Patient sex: F
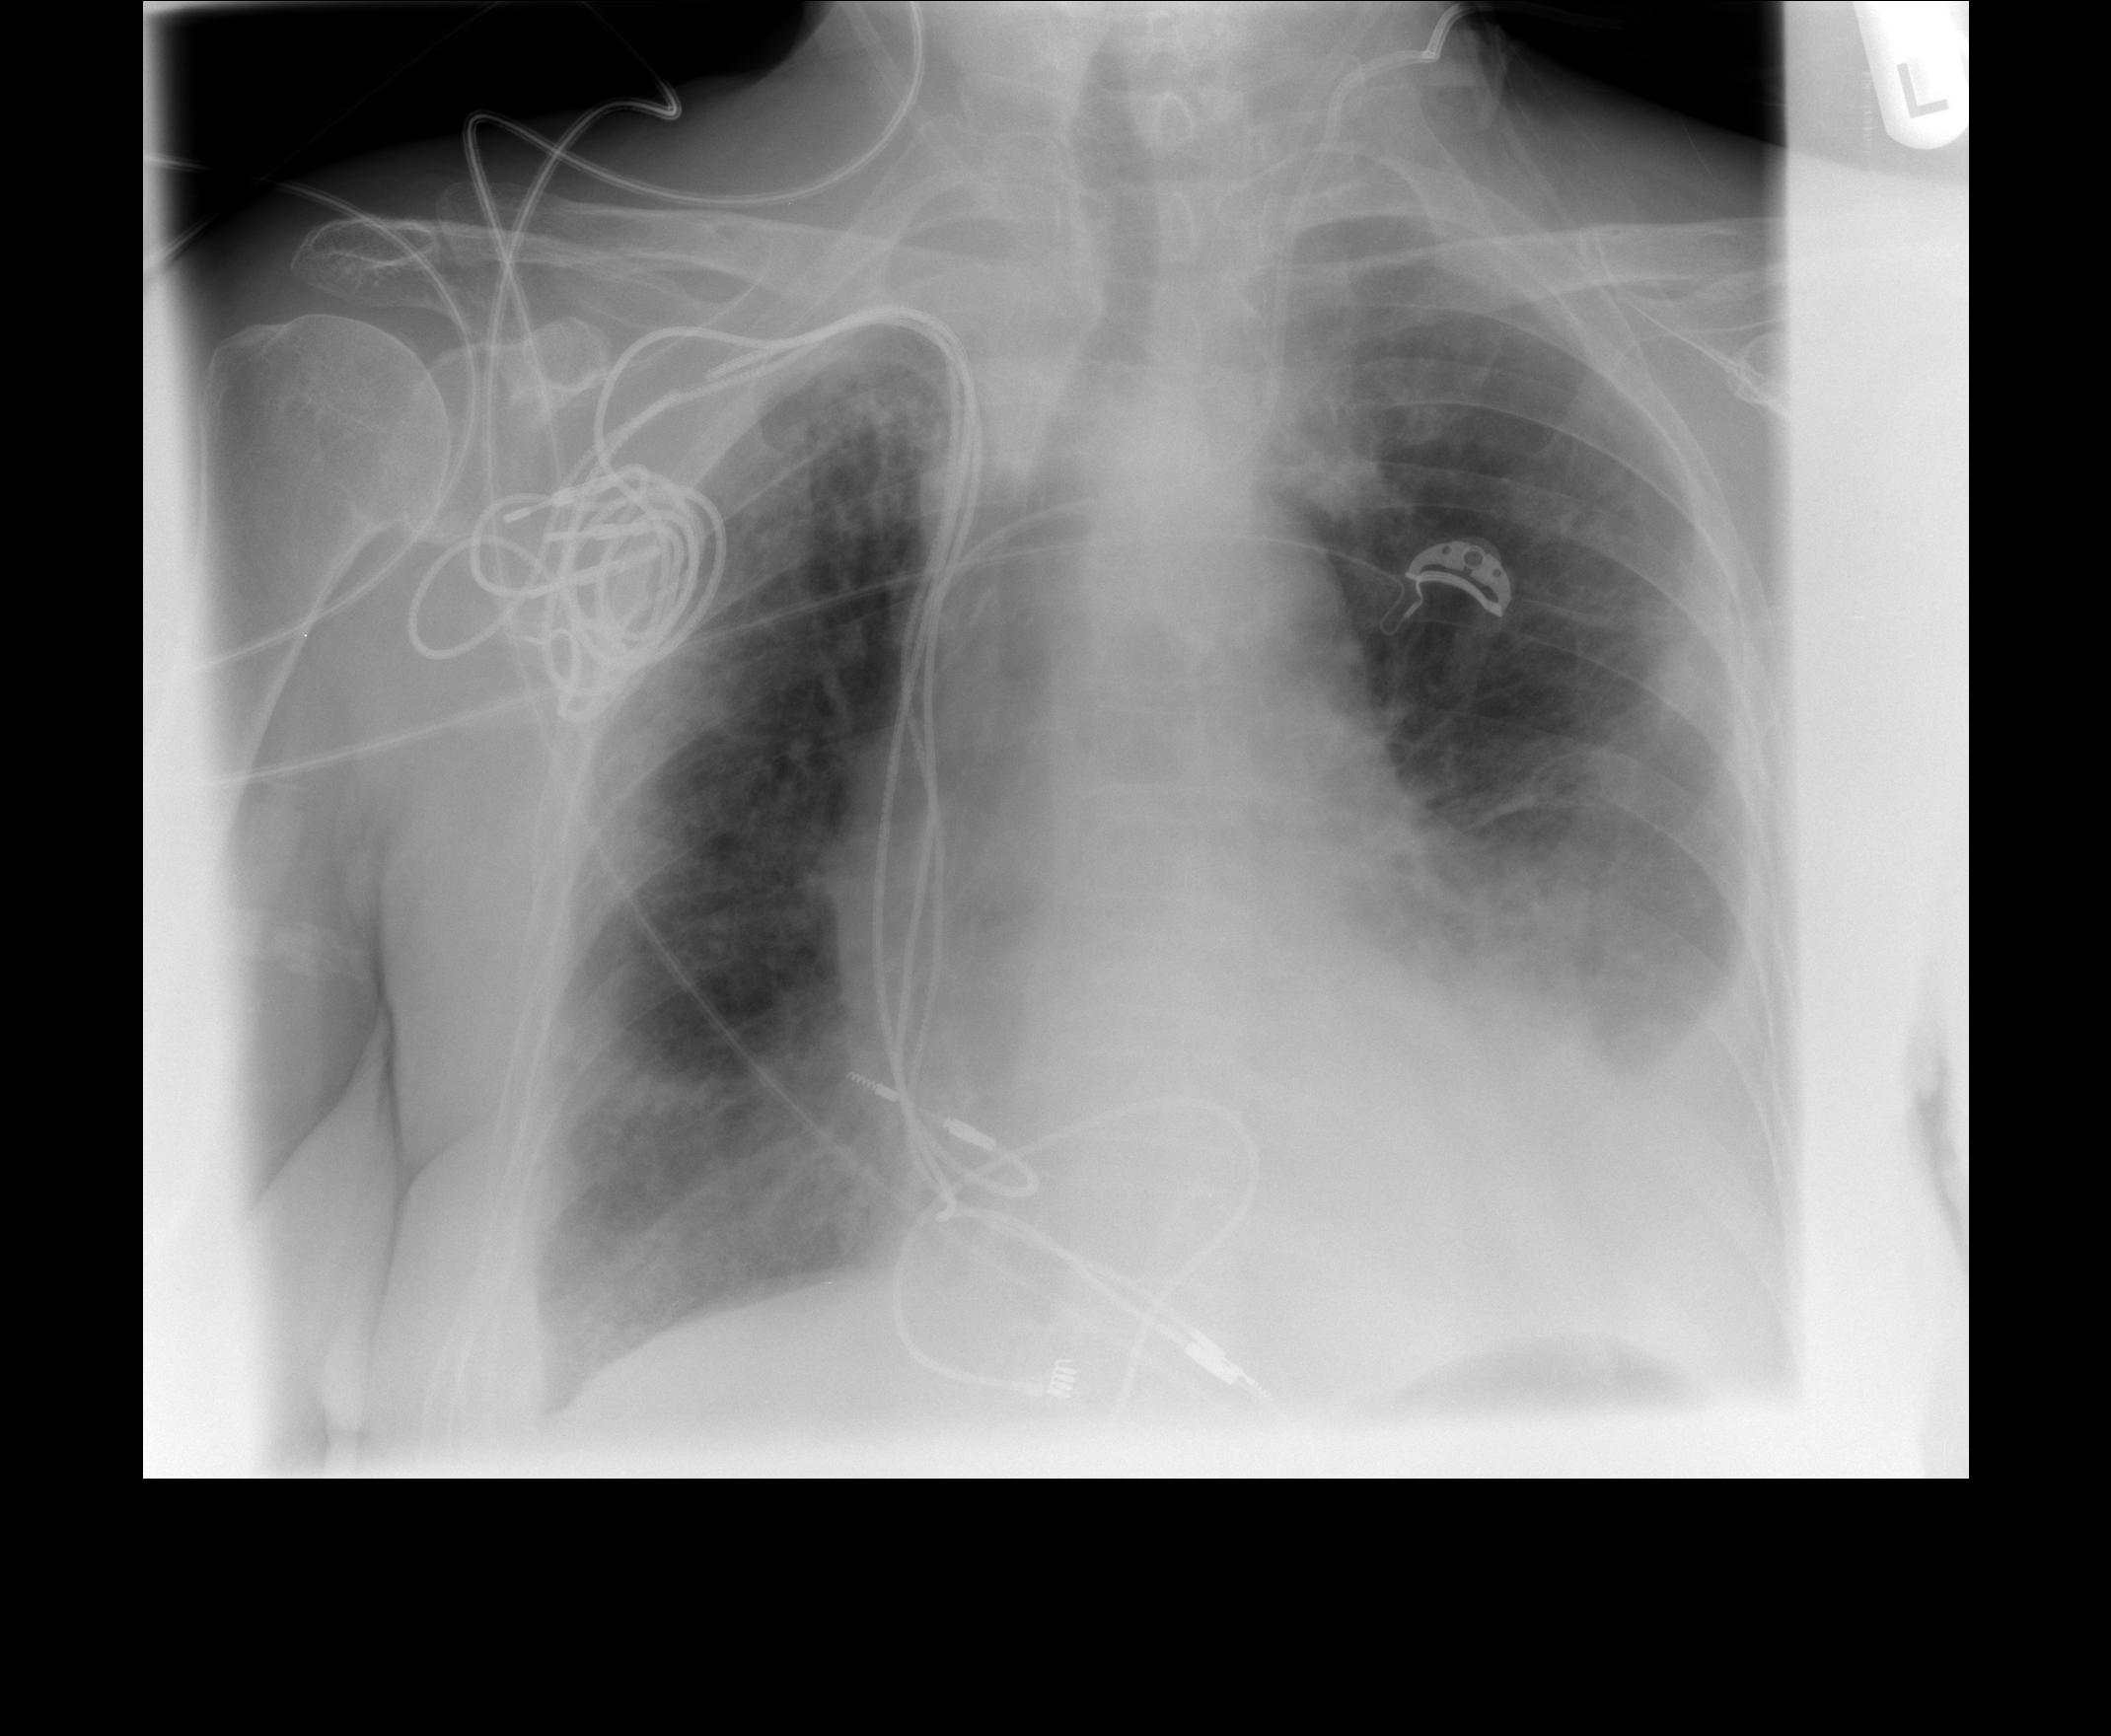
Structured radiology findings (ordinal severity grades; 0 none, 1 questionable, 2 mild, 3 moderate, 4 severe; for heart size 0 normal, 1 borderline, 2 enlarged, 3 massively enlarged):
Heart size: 0
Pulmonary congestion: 1
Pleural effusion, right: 1
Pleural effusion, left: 2
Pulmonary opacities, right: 0
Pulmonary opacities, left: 0
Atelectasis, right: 2
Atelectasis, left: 2